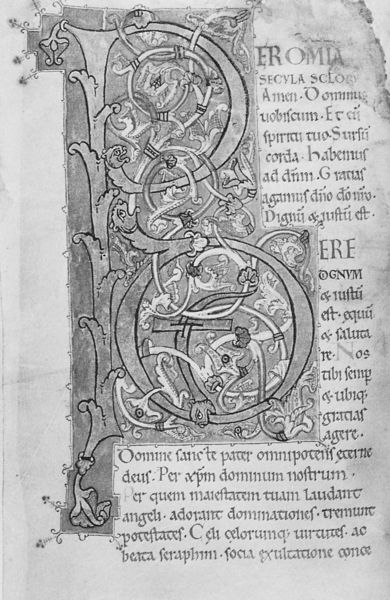
Titel: Sakramentar
Standort: Herkunftsland: Frankreich (EU - F)
Institution: Baltimore, Walters Art Museum
Schlagwörter: schrift, buchseite